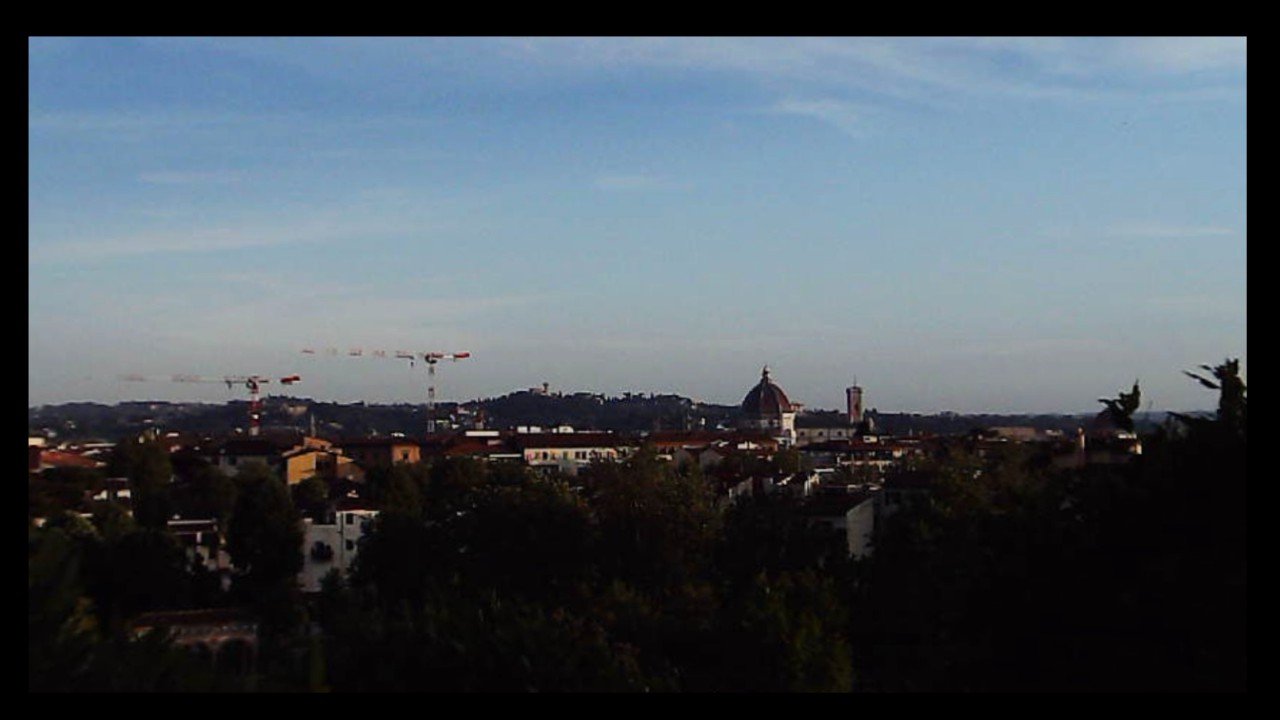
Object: DarwinFPV cineape20